Current action and preconditions to check: path_clear

Your task: For each precondition in the list above, predict whether it will hold at this action.

Consider the current scene as observed from the mobile robot's camera, and analyze the predicted future states of all dynamic agents (e.g., people, animals, vehicles, or any moving entities) within the NEXT SECOND.

IMPORTANT: Only answer "very likely" if you are absolutely certain—based on strong, clear evidence—that a dynamic agent will violate the precondition in the predicted future state. Do NOT answer "very likely" for unlikely, ambiguous, or low-probability risks.

Ask yourself for each precondition: Is there a high probability, with clear and convincing evidence, that the predicted future states of any dynamic agent will interfere with the predicted future state of the currently executing action within the NEXT SECOND, causing that precondition to fail?

Assess the risk level based on these predictions. Use "likely" or "very likely" if motions create a clear risk of interference.

Use "neutral" or "improbable" if agents are nearby but their predicted paths are clearly diverging or non-conflicting.

Failure Risk Categories: "very improbable", "improbable", "neutral", "likely", "very likely"

Answer Format: Output ONLY the probability_of_failure value from these categories: "very improbable", "improbable", "neutral", "likely", "very likely"

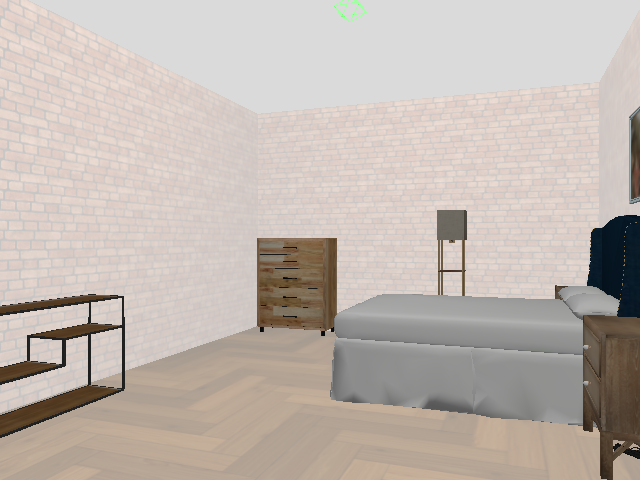

Answer: very improbable